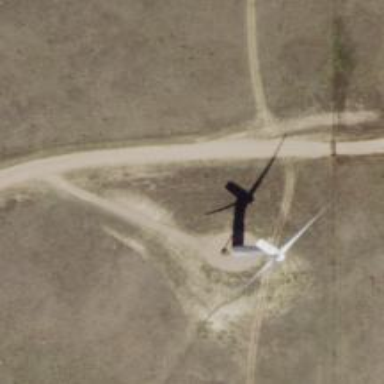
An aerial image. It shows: Wind power generator employing wind turbines.